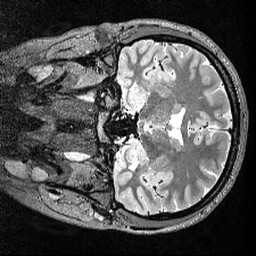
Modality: T2w
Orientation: coronal
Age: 24
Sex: female